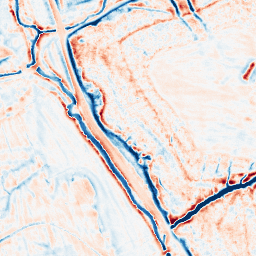
Category: edge_preserving
Decomposition family: bilateral
Decomposition parameters: d: 15
sigma_color: 50
sigma_space: 50
Upsampling method: lanczos
Upsampling parameters: scale: 2
Upsampling scale: 2